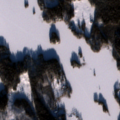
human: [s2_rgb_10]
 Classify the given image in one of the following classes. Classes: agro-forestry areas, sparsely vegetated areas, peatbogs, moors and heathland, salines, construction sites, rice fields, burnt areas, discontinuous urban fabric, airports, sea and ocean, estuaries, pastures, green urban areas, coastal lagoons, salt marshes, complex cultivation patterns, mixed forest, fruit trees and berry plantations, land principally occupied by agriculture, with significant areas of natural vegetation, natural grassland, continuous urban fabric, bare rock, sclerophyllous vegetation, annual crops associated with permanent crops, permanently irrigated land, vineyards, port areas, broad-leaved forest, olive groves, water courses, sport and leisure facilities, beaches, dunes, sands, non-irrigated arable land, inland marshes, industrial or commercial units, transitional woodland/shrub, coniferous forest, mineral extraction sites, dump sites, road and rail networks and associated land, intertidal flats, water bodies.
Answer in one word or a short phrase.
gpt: coniferous forest, water bodies